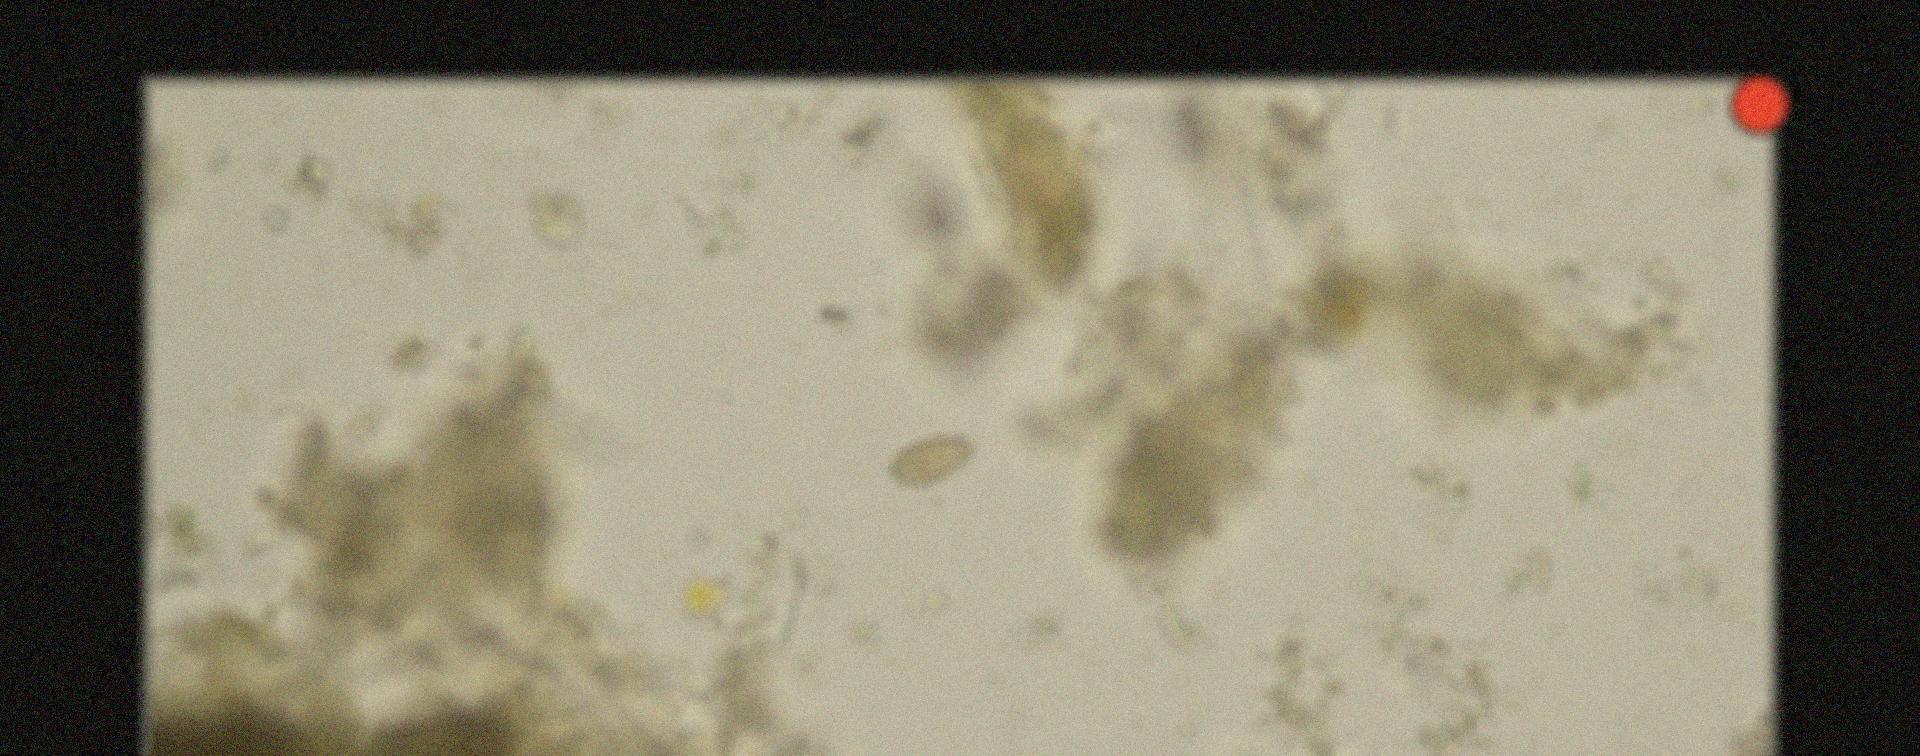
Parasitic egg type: Opisthorchis viverrine